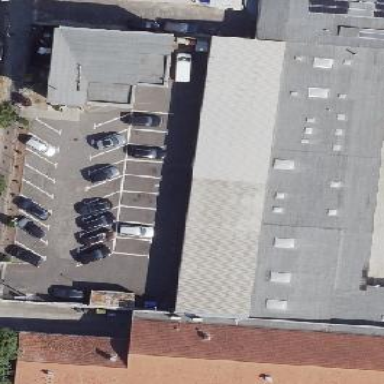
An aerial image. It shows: Parking area with paving stones surface.